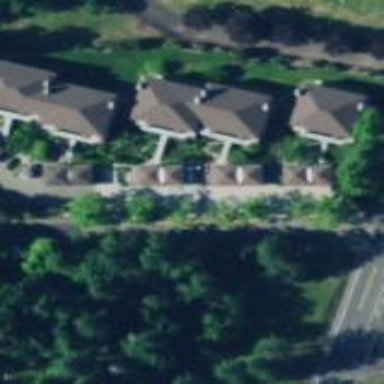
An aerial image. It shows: Residential area consisting of condominiums.